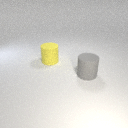
large gray rubber cylinder in front of large yellow rubber cylinder